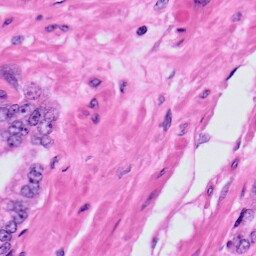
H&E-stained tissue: Prostate